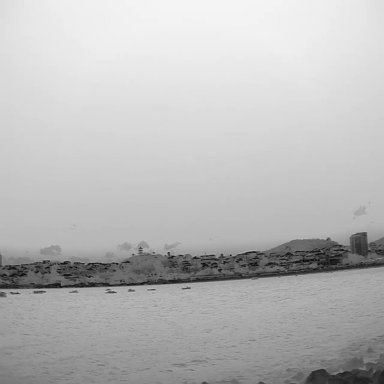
There are seven bulk_carriers in the infrared image.